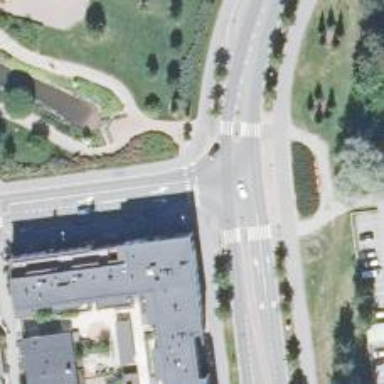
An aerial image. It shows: Marked road crossing.